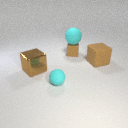
large brown rubber cube to the right of small cyan rubber sphere